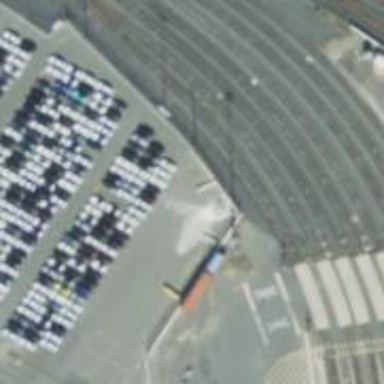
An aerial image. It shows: Railway yard.